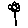
Label: flower